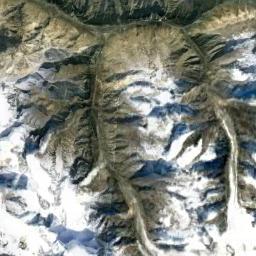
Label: snowberg